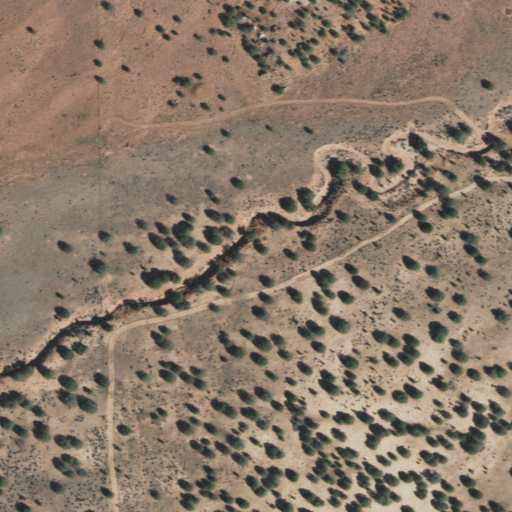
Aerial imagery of valley in Arizona named Scott Canyon containing only shrub